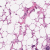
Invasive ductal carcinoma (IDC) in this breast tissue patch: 1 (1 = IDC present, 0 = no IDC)